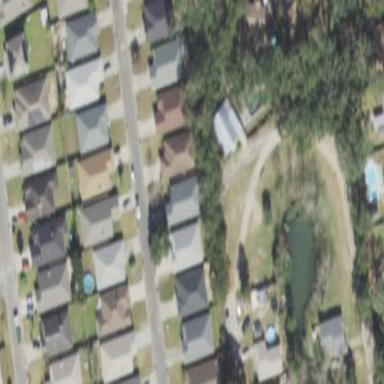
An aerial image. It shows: This residential area consists of single-family homes.